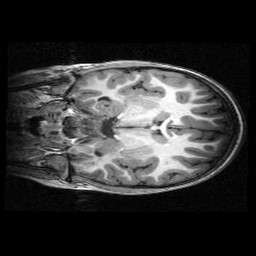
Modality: T1w
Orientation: coronal
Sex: male